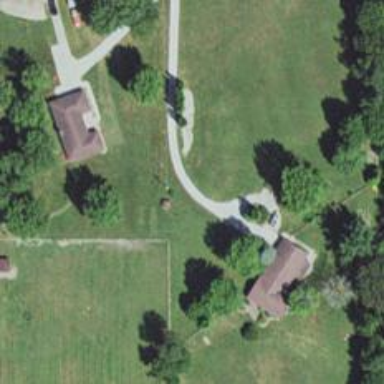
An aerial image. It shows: Driveway.